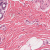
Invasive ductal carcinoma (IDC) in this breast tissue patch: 0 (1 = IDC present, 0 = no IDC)